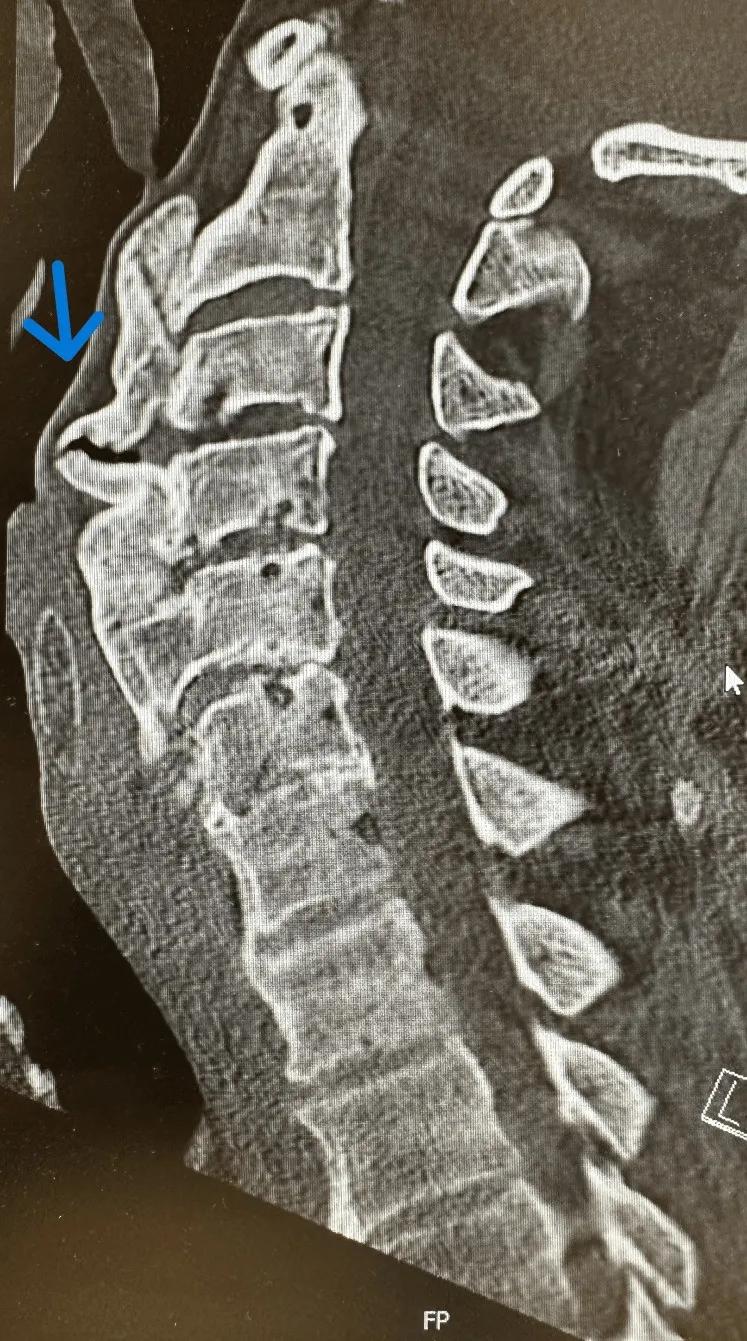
Largest osteophyte measuring 21 mm.
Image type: radiology (ct)